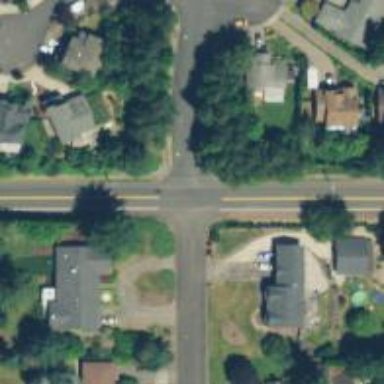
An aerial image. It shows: Secondary road with sidewalk on the left.